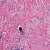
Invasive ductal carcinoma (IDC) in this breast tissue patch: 1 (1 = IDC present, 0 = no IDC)